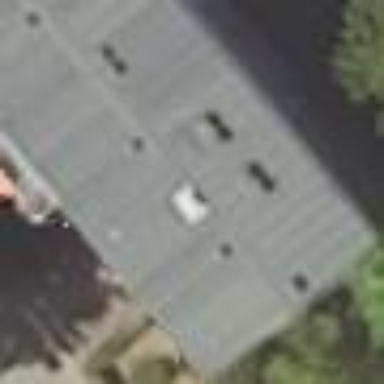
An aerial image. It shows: Terrace building.